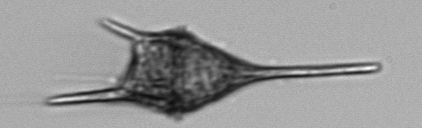
Label: Tripos_lineatus